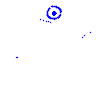
Particle: electron